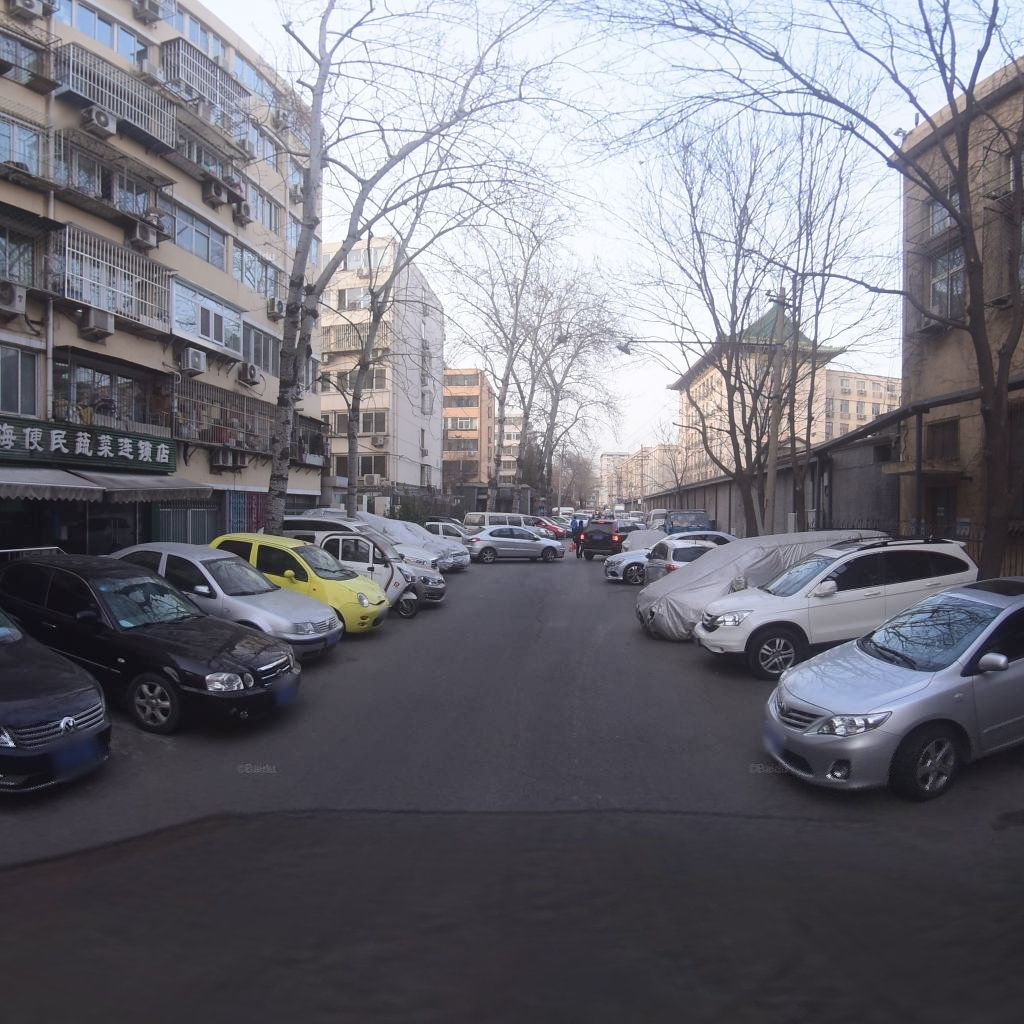
Region: Xicheng
Road damage annotations: longitudinal crack